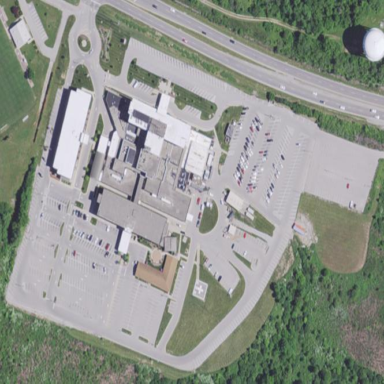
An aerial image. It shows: Healthcare facility identified as hospital.